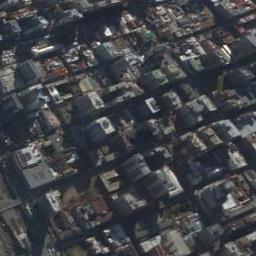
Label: commercial_area